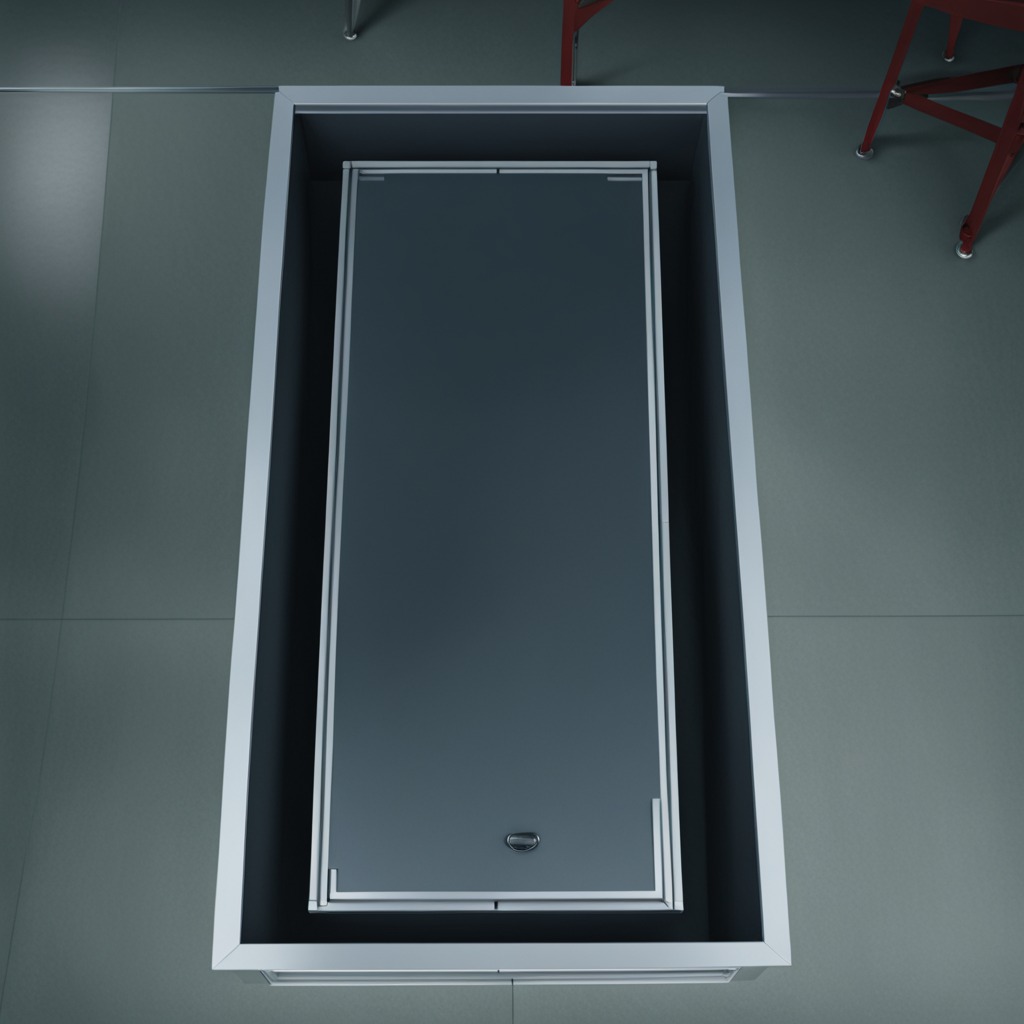
A rubber O-ring is lying on the toolbox surface in an airplane hangar workshop.